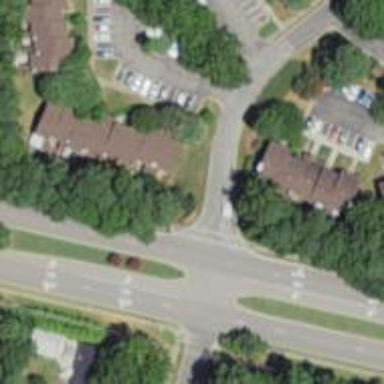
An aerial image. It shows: Marked crossing on asphalt footway.